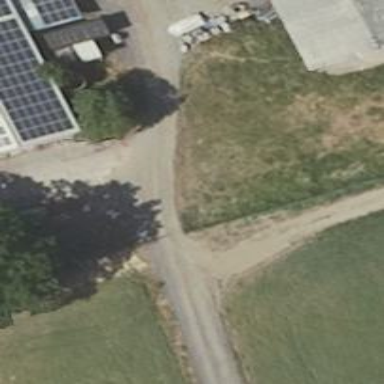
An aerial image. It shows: Driveway with sand surface. The driveway is designed for service vehicles and has grade3 track type.